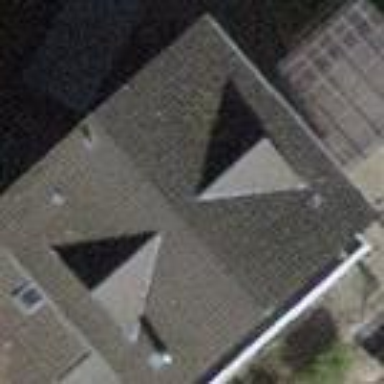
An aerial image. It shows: Building with tiled roof.